Breast ultrasound image
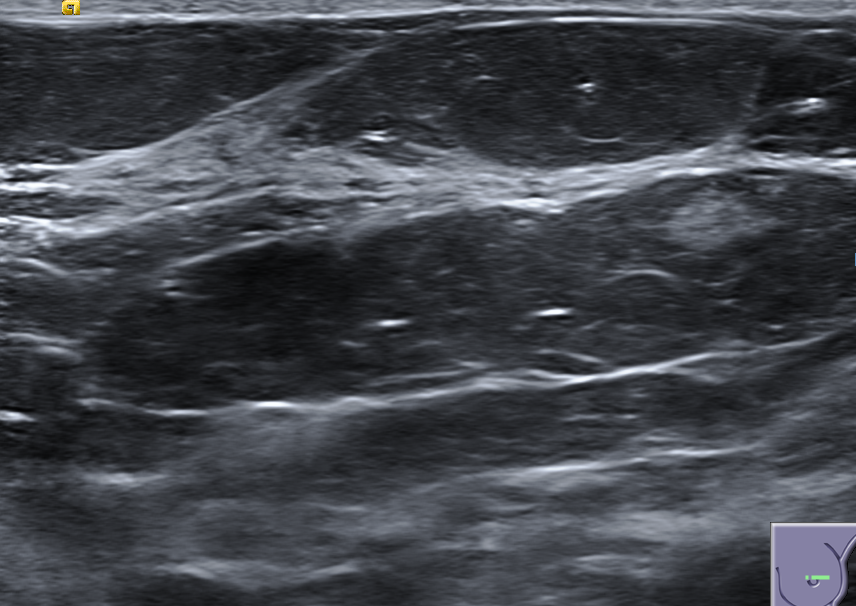
Diagnosis: normal